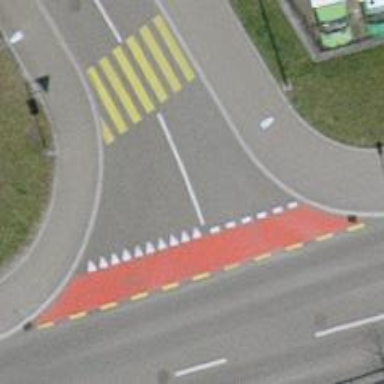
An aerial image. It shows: Marked crossing on cycleway road.